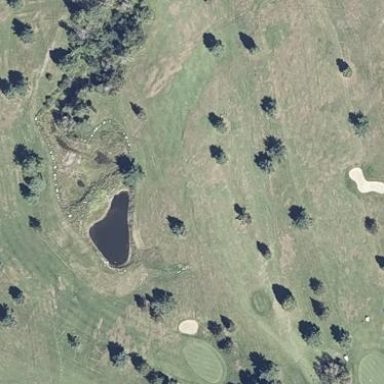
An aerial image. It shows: Well-maintained golf fairway within grassy area designated for the sport of golf.